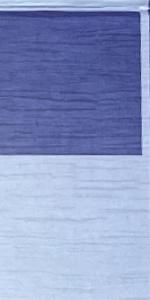
Label: Empty